Question: I was trying a basic asp .net mvc project configuration explained below;
Before first submit, the result is left one in photo which is expected, after submit textbox('@Html.TextBoxFor(model => model.Name)') and text('@Model.Name') shows different values as seen in right one in photo, unexpectedly; why is it so? They show different values although their model is unique.

'''
public class Personnel
{
public string Name { get; set; }
}
'''
'''
@model deneme.Models.Personnel
@{
ViewBag.Title = "Index";
}
<h2>Index</h2>
@using (Html.BeginForm("Index", "Home"))
{
@Html.TextBoxFor(model => model.Name)
<br/>
<br/>
@Model.Name
<br/>
<br/>
<input type="submit" value="submit" />
}
'''
'''
public ActionResult Index(Personnel personnel)
{
if (string.IsNullOrEmpty(personnel.Name))
{
personnel.Name = "Ahmet";
}
else
{
personnel.Name = personnel.Name + "server";
}
return View(personnel);
}
'''
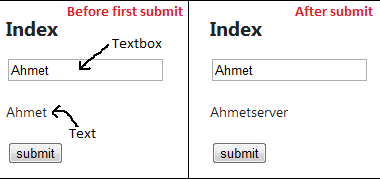
Answer: My previous answer didn't answer your question.
If you add 'ModelState.Clear()' to the controller action, it will work as you want it to.
'''
public ActionResult Index(Personnel personnel)
{
if (string.IsNullOrEmpty(personnel.Name))
{
personnel.Name = "Ahmet";
}
else
{
personnel.Name = personnel.Name + "server";
}
ModelState.Clear();
return View(personnel);
}
'''